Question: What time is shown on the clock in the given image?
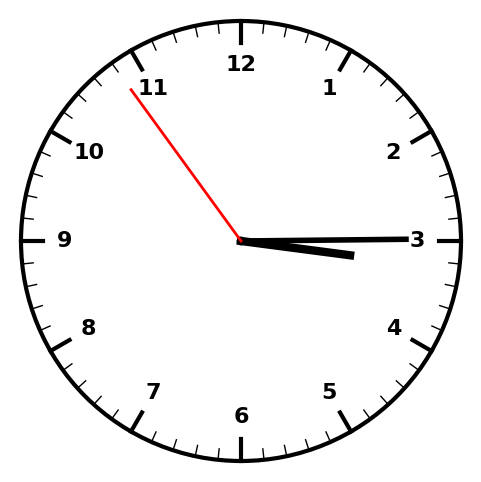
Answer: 03:14:54